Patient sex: F
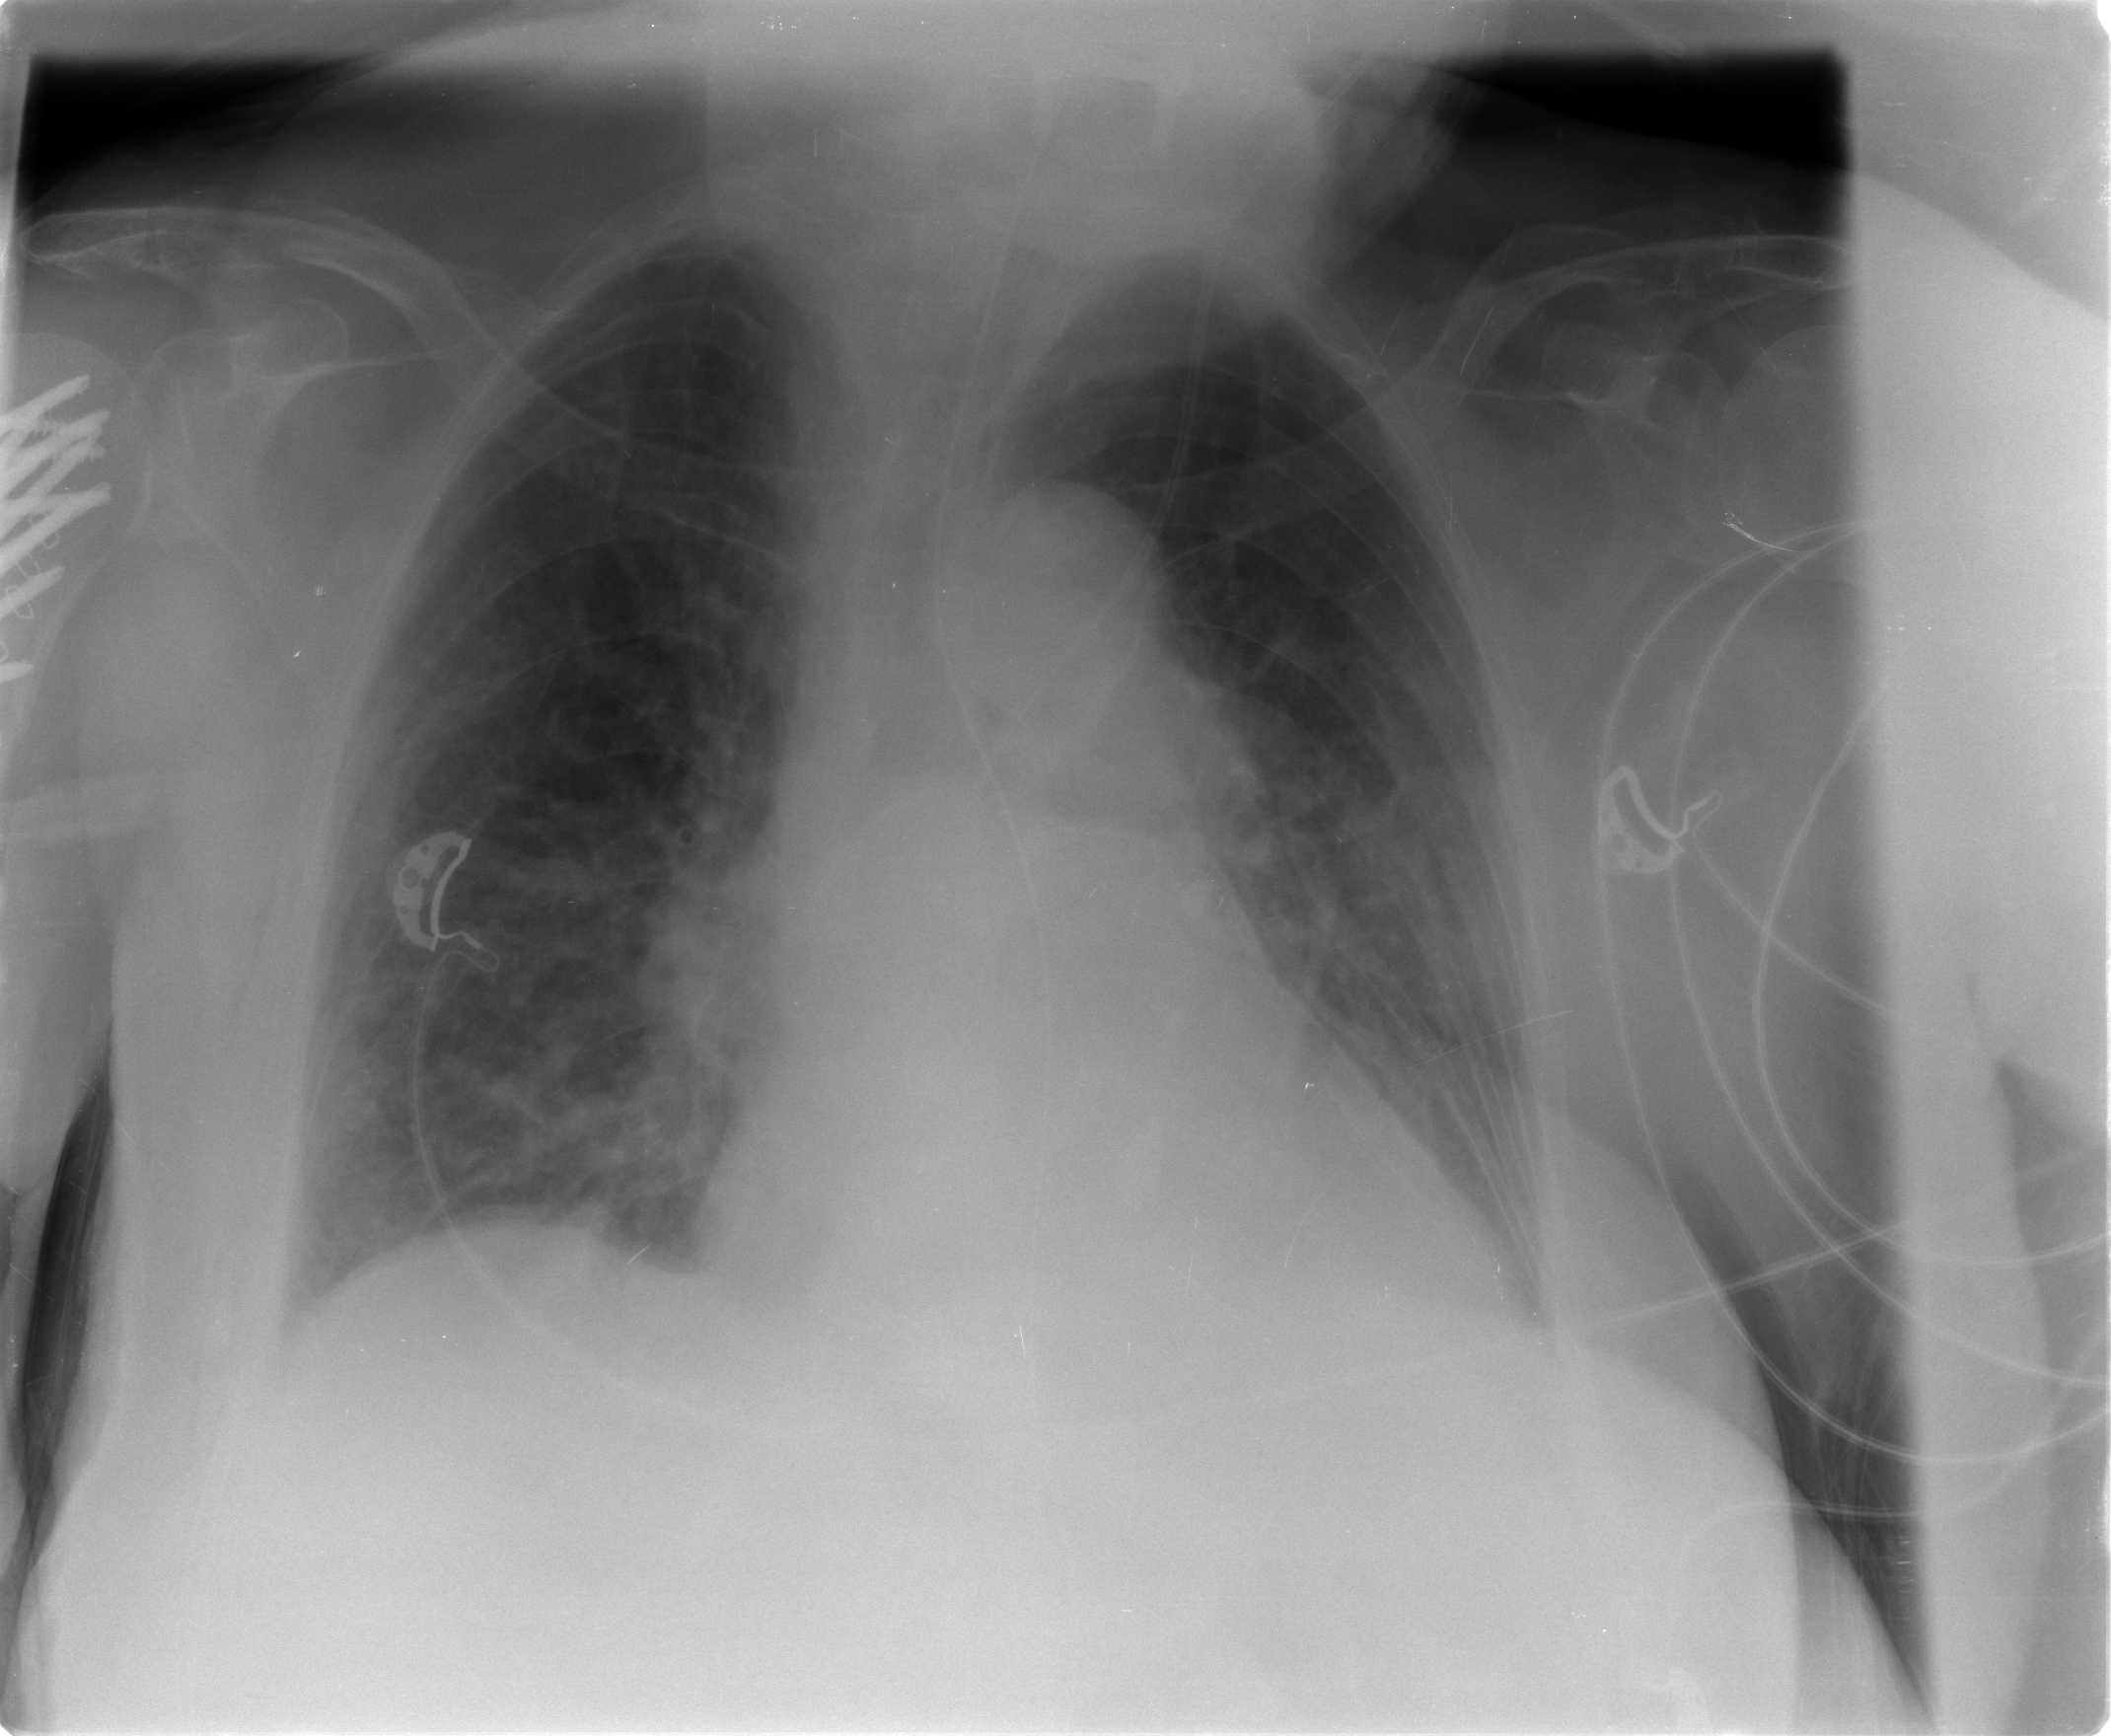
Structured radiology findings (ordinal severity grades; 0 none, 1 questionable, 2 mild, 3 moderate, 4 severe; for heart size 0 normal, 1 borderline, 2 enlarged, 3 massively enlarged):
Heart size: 2
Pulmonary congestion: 1
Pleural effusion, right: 2
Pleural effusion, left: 2
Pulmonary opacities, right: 0
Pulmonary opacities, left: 2
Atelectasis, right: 2
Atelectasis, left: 2